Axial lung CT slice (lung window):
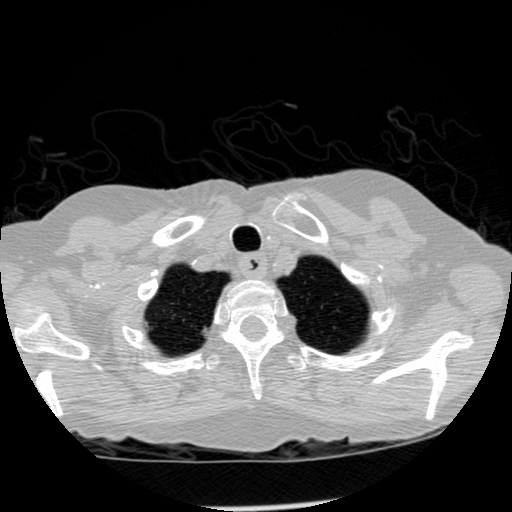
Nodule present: no